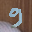
Label: 9